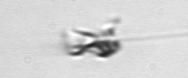
Label: Asterionellopsis_glacialis